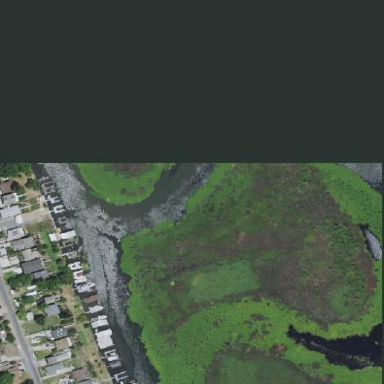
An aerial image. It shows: Marshy wetland area.